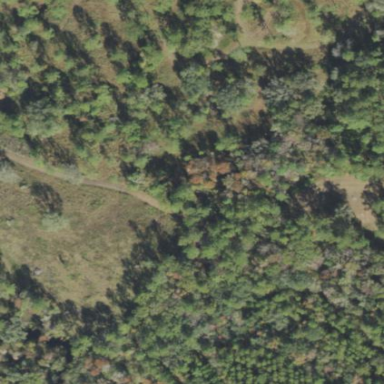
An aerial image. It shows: Mixed woodland with various types of leaves.